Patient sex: M
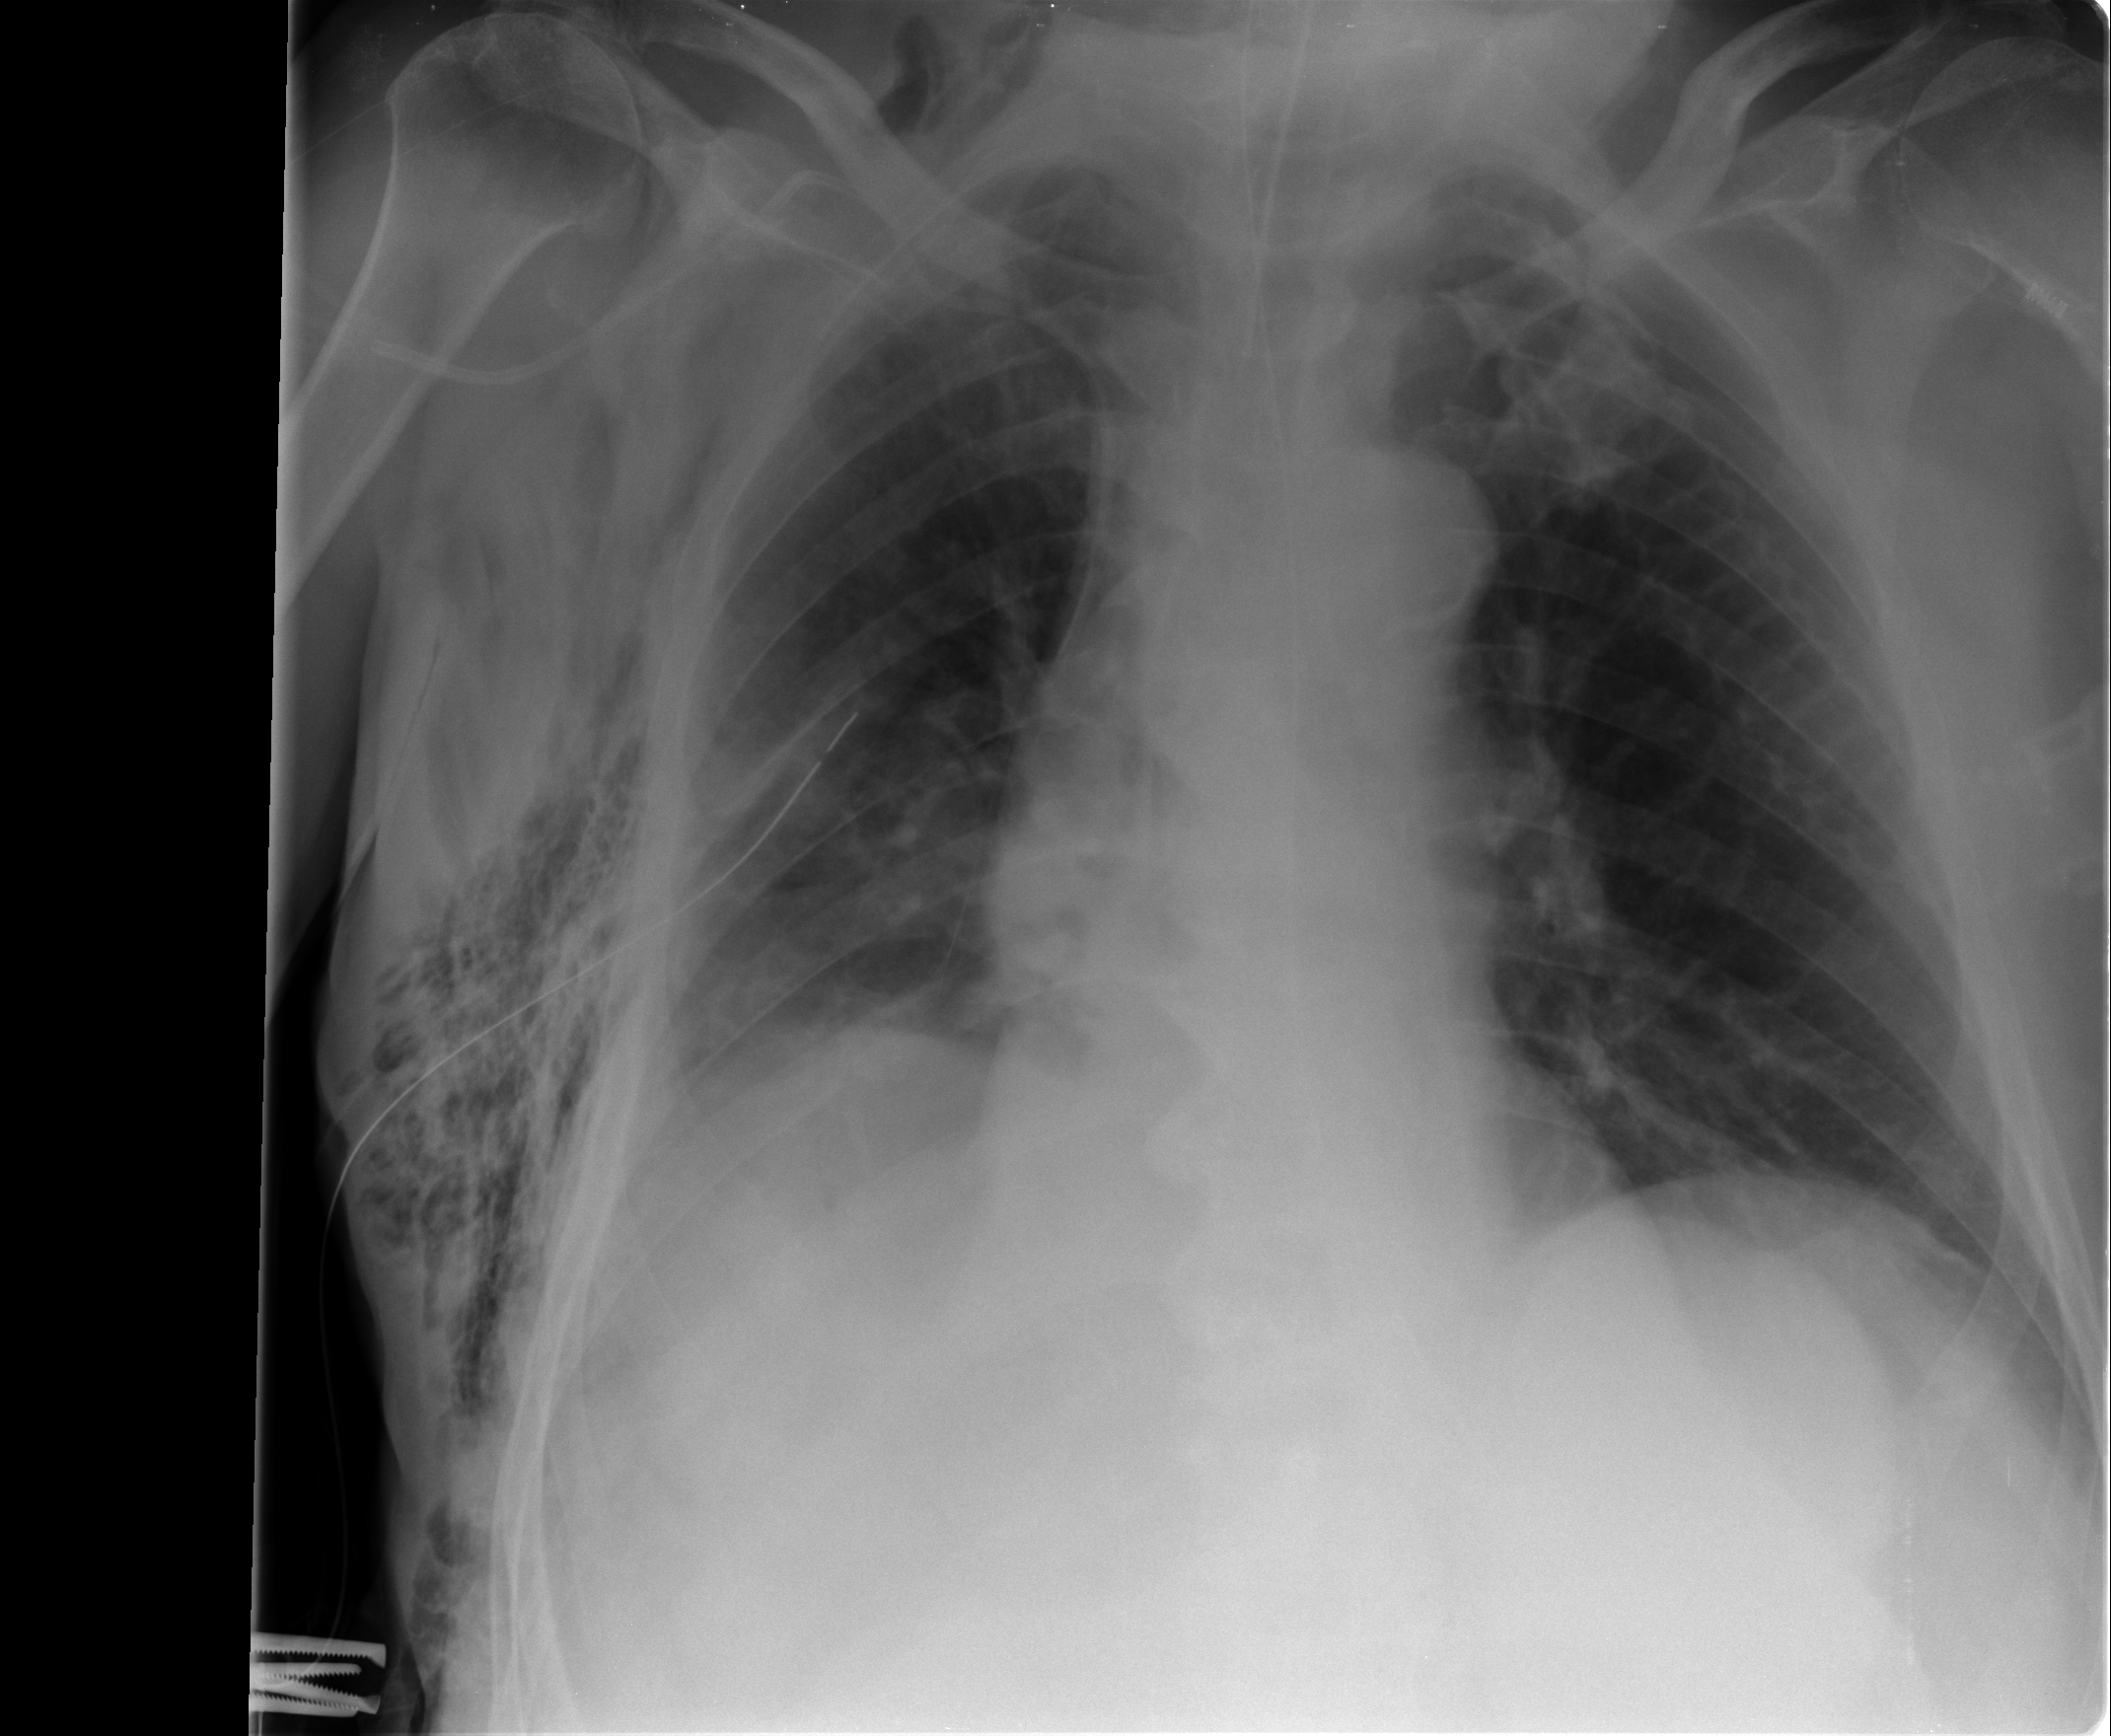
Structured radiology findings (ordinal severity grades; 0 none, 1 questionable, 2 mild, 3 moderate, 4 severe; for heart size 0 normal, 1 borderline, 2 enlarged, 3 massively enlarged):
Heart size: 0
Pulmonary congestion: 0
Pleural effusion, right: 1
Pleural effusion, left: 0
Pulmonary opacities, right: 0
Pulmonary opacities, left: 0
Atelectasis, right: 3
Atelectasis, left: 2